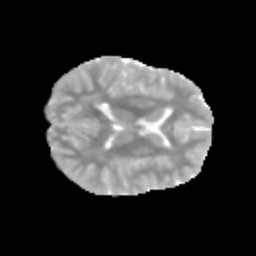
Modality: MD
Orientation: axial
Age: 9
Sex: male
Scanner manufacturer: siemens
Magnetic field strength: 3 T
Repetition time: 3.8 s
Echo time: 0.07 s